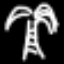
Label: palm tree